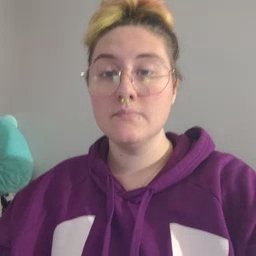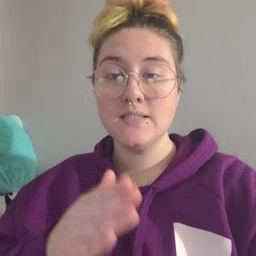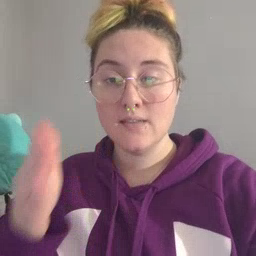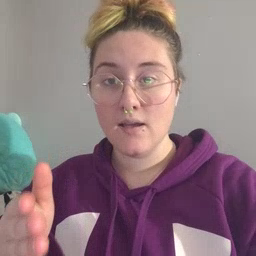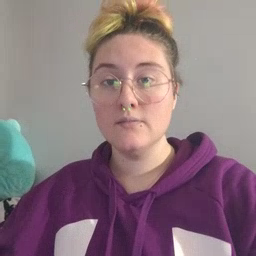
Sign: beside